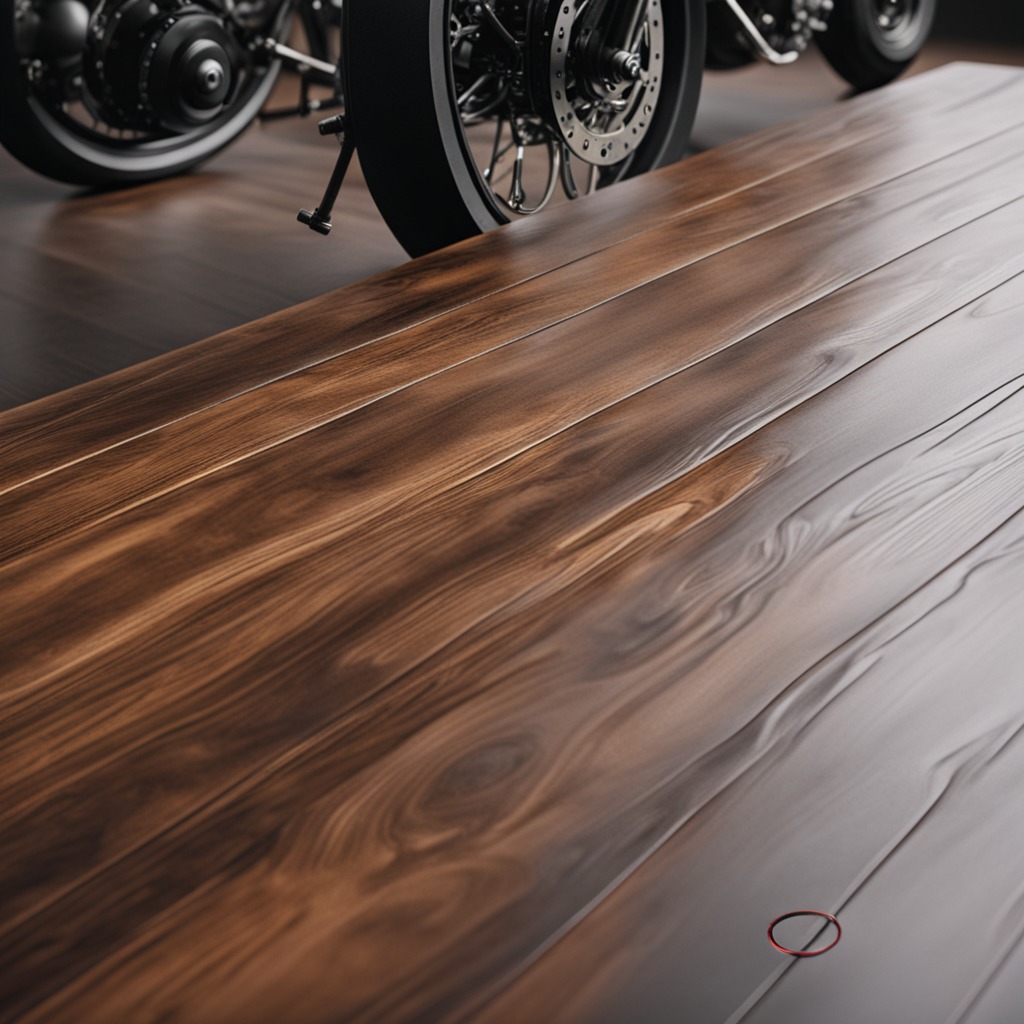
A rubber O-ring is lying on the oil-spilled wooden table in a vintage motorcycle garage.